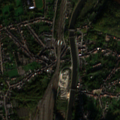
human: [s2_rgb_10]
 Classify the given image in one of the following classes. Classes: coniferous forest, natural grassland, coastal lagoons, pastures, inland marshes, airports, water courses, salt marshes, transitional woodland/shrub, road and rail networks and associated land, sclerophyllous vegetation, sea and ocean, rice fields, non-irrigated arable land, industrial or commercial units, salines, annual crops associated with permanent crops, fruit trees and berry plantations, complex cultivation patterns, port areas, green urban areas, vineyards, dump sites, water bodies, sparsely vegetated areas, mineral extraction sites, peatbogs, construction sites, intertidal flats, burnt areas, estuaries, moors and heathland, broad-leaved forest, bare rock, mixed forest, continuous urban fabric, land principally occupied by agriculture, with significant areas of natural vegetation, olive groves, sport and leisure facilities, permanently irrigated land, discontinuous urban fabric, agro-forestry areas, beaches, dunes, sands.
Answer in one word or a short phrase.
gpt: discontinuous urban fabric, road and rail networks and associated land, complex cultivation patterns, moors and heathland